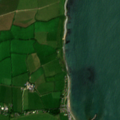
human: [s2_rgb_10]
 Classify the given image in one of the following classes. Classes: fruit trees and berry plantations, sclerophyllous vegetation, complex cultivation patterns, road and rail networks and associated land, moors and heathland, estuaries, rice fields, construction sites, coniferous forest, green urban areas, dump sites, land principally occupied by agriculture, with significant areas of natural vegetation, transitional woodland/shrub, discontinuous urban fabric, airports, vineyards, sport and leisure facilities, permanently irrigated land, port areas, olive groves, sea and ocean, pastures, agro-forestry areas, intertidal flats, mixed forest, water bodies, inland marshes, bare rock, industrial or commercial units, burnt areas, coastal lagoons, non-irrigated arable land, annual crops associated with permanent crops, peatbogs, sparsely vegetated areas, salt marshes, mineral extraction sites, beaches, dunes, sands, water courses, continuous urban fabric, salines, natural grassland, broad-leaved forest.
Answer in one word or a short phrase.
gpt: discontinuous urban fabric, pastures, sea and ocean